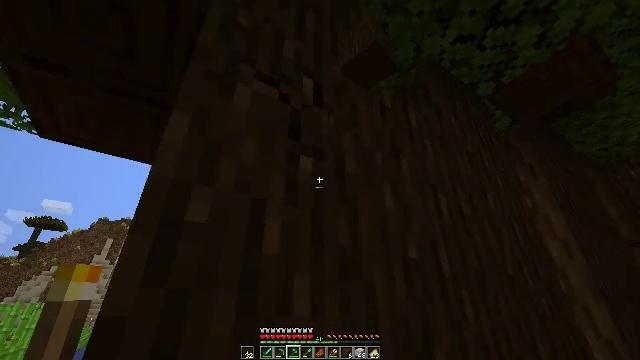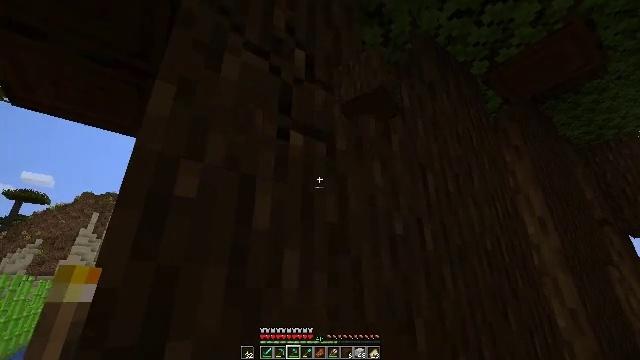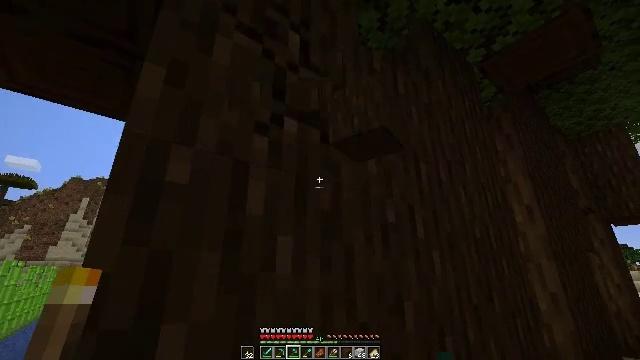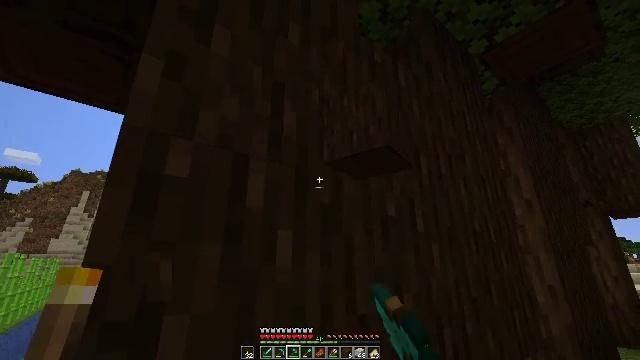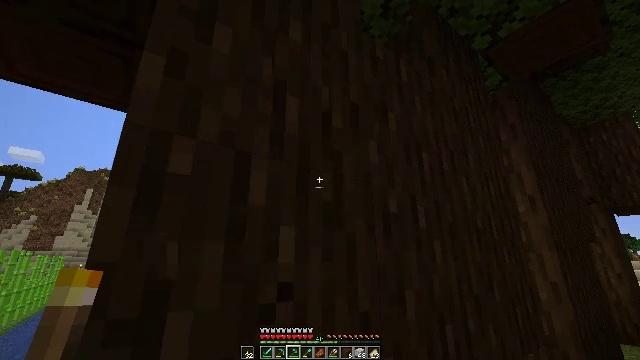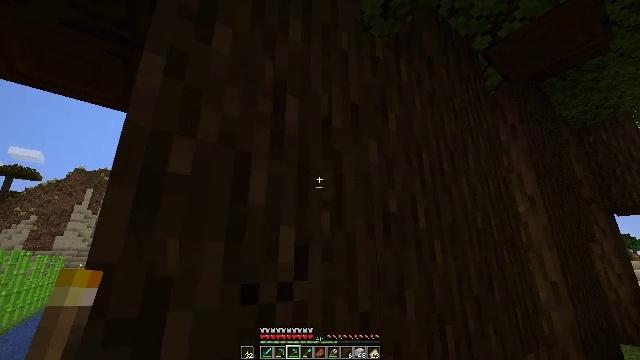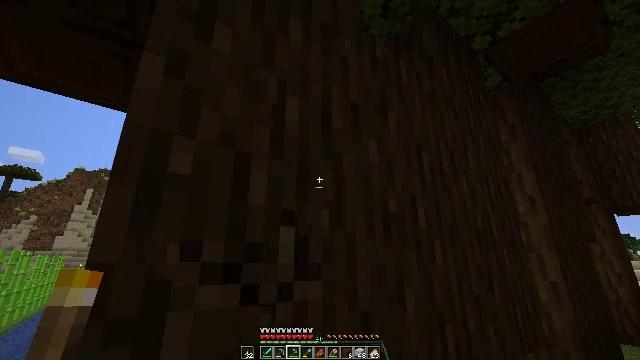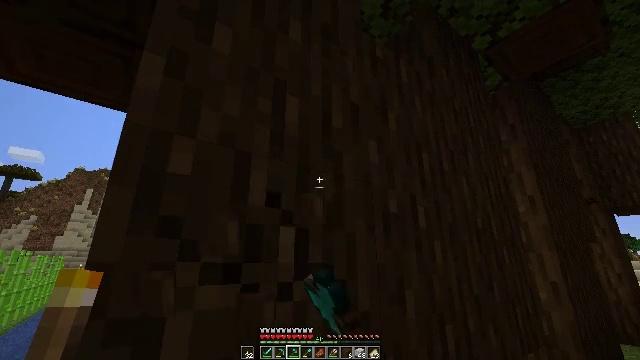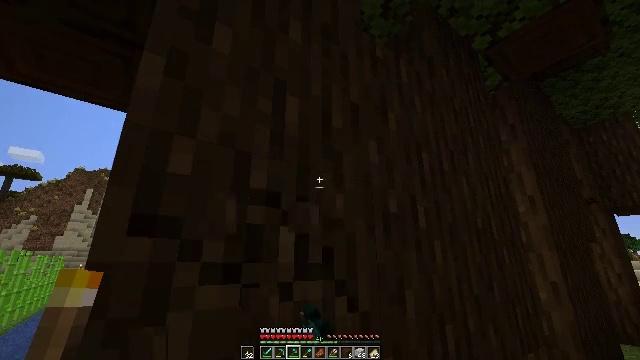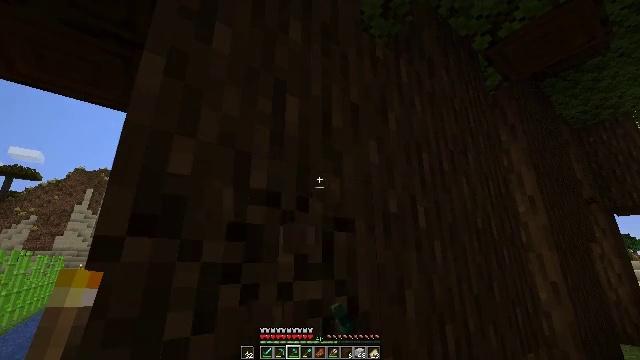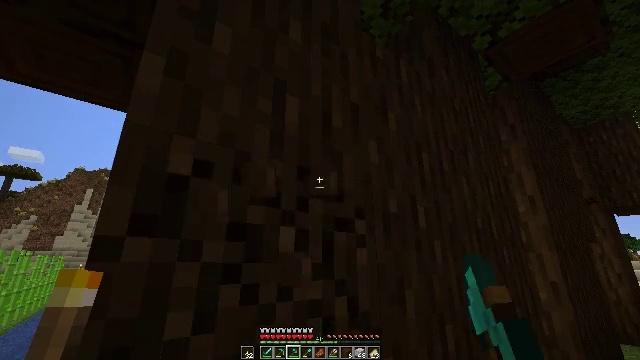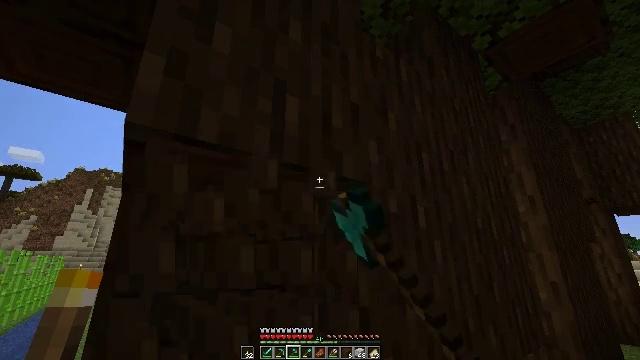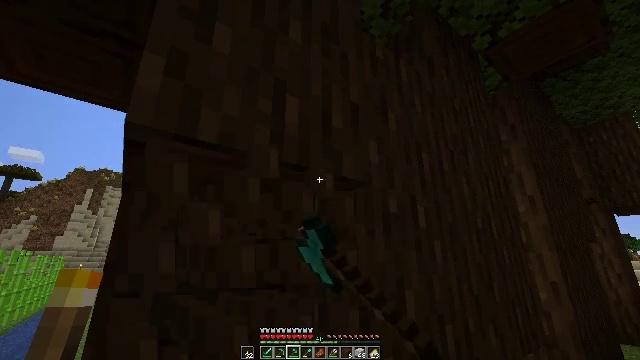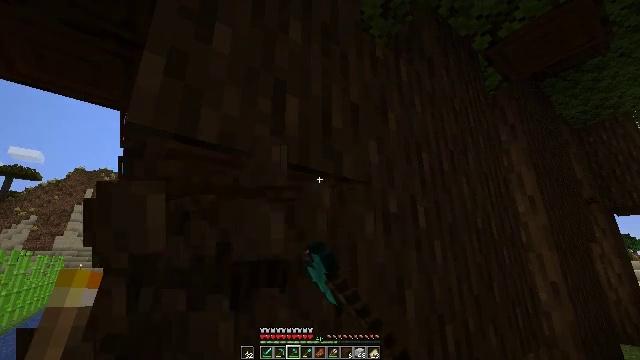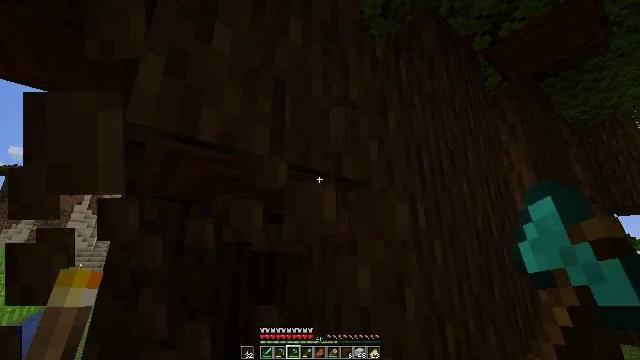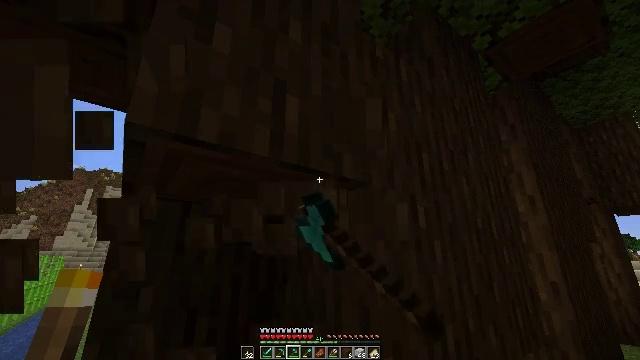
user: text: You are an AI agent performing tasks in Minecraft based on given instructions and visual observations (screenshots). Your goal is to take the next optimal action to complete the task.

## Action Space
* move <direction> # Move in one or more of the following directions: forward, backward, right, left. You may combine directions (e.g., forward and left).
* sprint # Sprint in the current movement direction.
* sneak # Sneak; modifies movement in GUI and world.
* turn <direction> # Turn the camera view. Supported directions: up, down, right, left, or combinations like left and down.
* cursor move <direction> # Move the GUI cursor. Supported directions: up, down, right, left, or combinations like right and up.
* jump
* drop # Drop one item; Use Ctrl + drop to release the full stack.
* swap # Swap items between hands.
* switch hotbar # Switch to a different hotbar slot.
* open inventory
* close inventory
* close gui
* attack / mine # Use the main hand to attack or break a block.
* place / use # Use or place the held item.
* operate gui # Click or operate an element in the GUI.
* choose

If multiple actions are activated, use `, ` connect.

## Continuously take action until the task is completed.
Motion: motion action
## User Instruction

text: Collect dark oak log for building.
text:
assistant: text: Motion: turn right and down, attack / mine
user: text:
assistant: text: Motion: turn right and down, attack / mine
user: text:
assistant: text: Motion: turn down, attack / mine
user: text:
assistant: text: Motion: attack / mine
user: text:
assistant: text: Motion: attack / mine
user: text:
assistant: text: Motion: attack / mine
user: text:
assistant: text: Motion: attack / mine
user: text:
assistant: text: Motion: attack / mine
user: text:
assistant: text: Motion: attack / mine
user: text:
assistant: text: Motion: attack / mine
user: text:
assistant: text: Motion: attack / mine
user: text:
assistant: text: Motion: attack / mine
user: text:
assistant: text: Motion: attack / mine
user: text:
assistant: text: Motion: attack / mine
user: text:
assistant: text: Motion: attack / mine
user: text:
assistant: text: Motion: attack / mine
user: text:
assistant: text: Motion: attack / mine
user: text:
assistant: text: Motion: no_op
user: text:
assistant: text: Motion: no_op
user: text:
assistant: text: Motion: no_op
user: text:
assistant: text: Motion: no_op
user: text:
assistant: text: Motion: no_op
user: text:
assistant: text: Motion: no_op
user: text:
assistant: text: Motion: open inventory
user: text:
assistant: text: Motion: open inventory
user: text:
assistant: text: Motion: open inventory
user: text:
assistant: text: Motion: no_op
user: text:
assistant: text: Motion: turn right and down
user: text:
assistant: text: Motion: turn right and down
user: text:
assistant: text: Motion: turn right and down